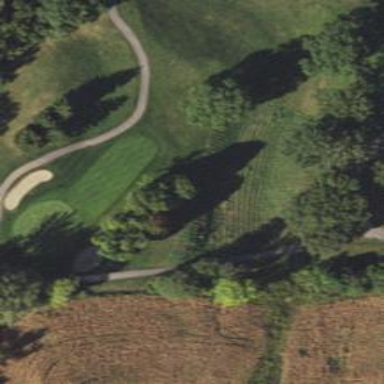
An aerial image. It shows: Grassy area designated as golf fairway.